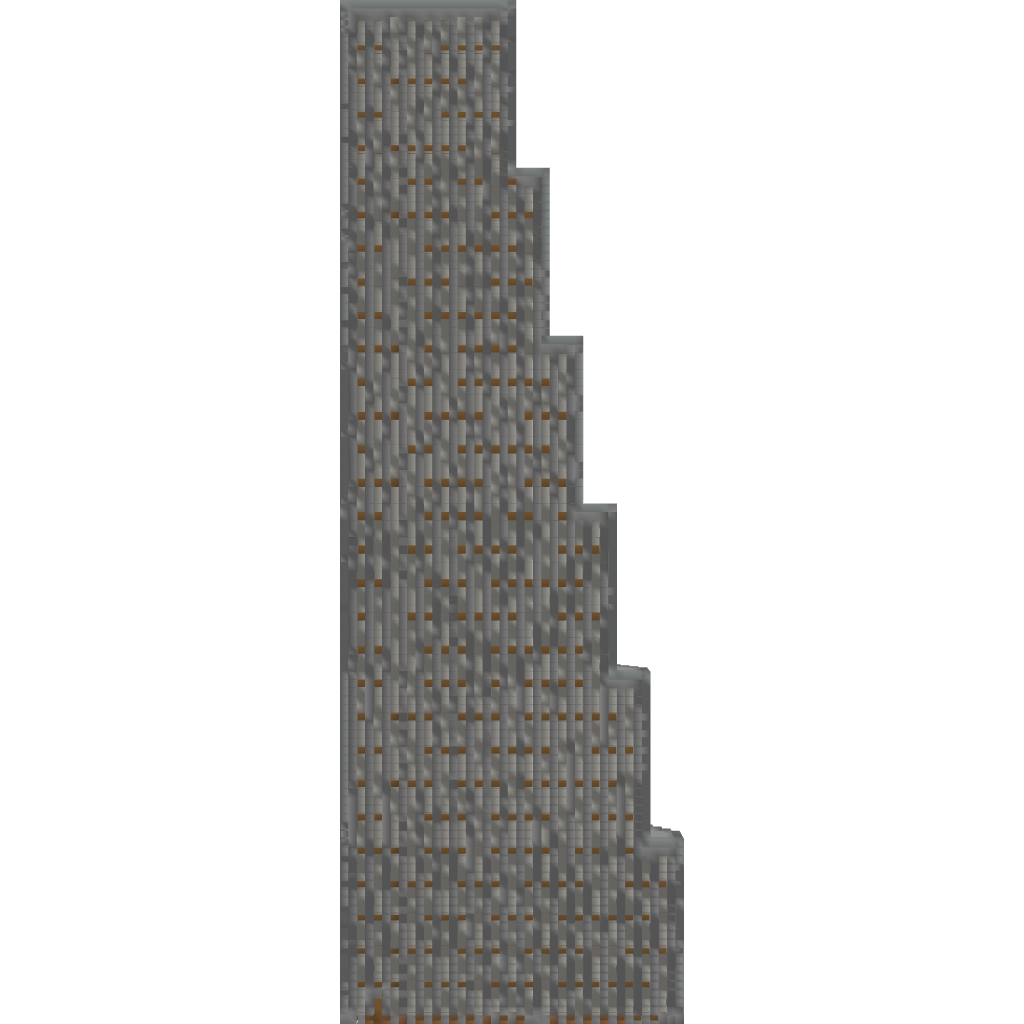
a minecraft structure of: Skyscraper #2 By: jjcash